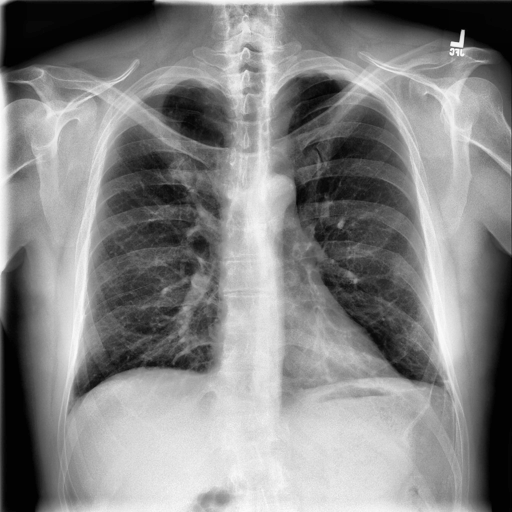
Finding: NORMAL